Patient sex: M
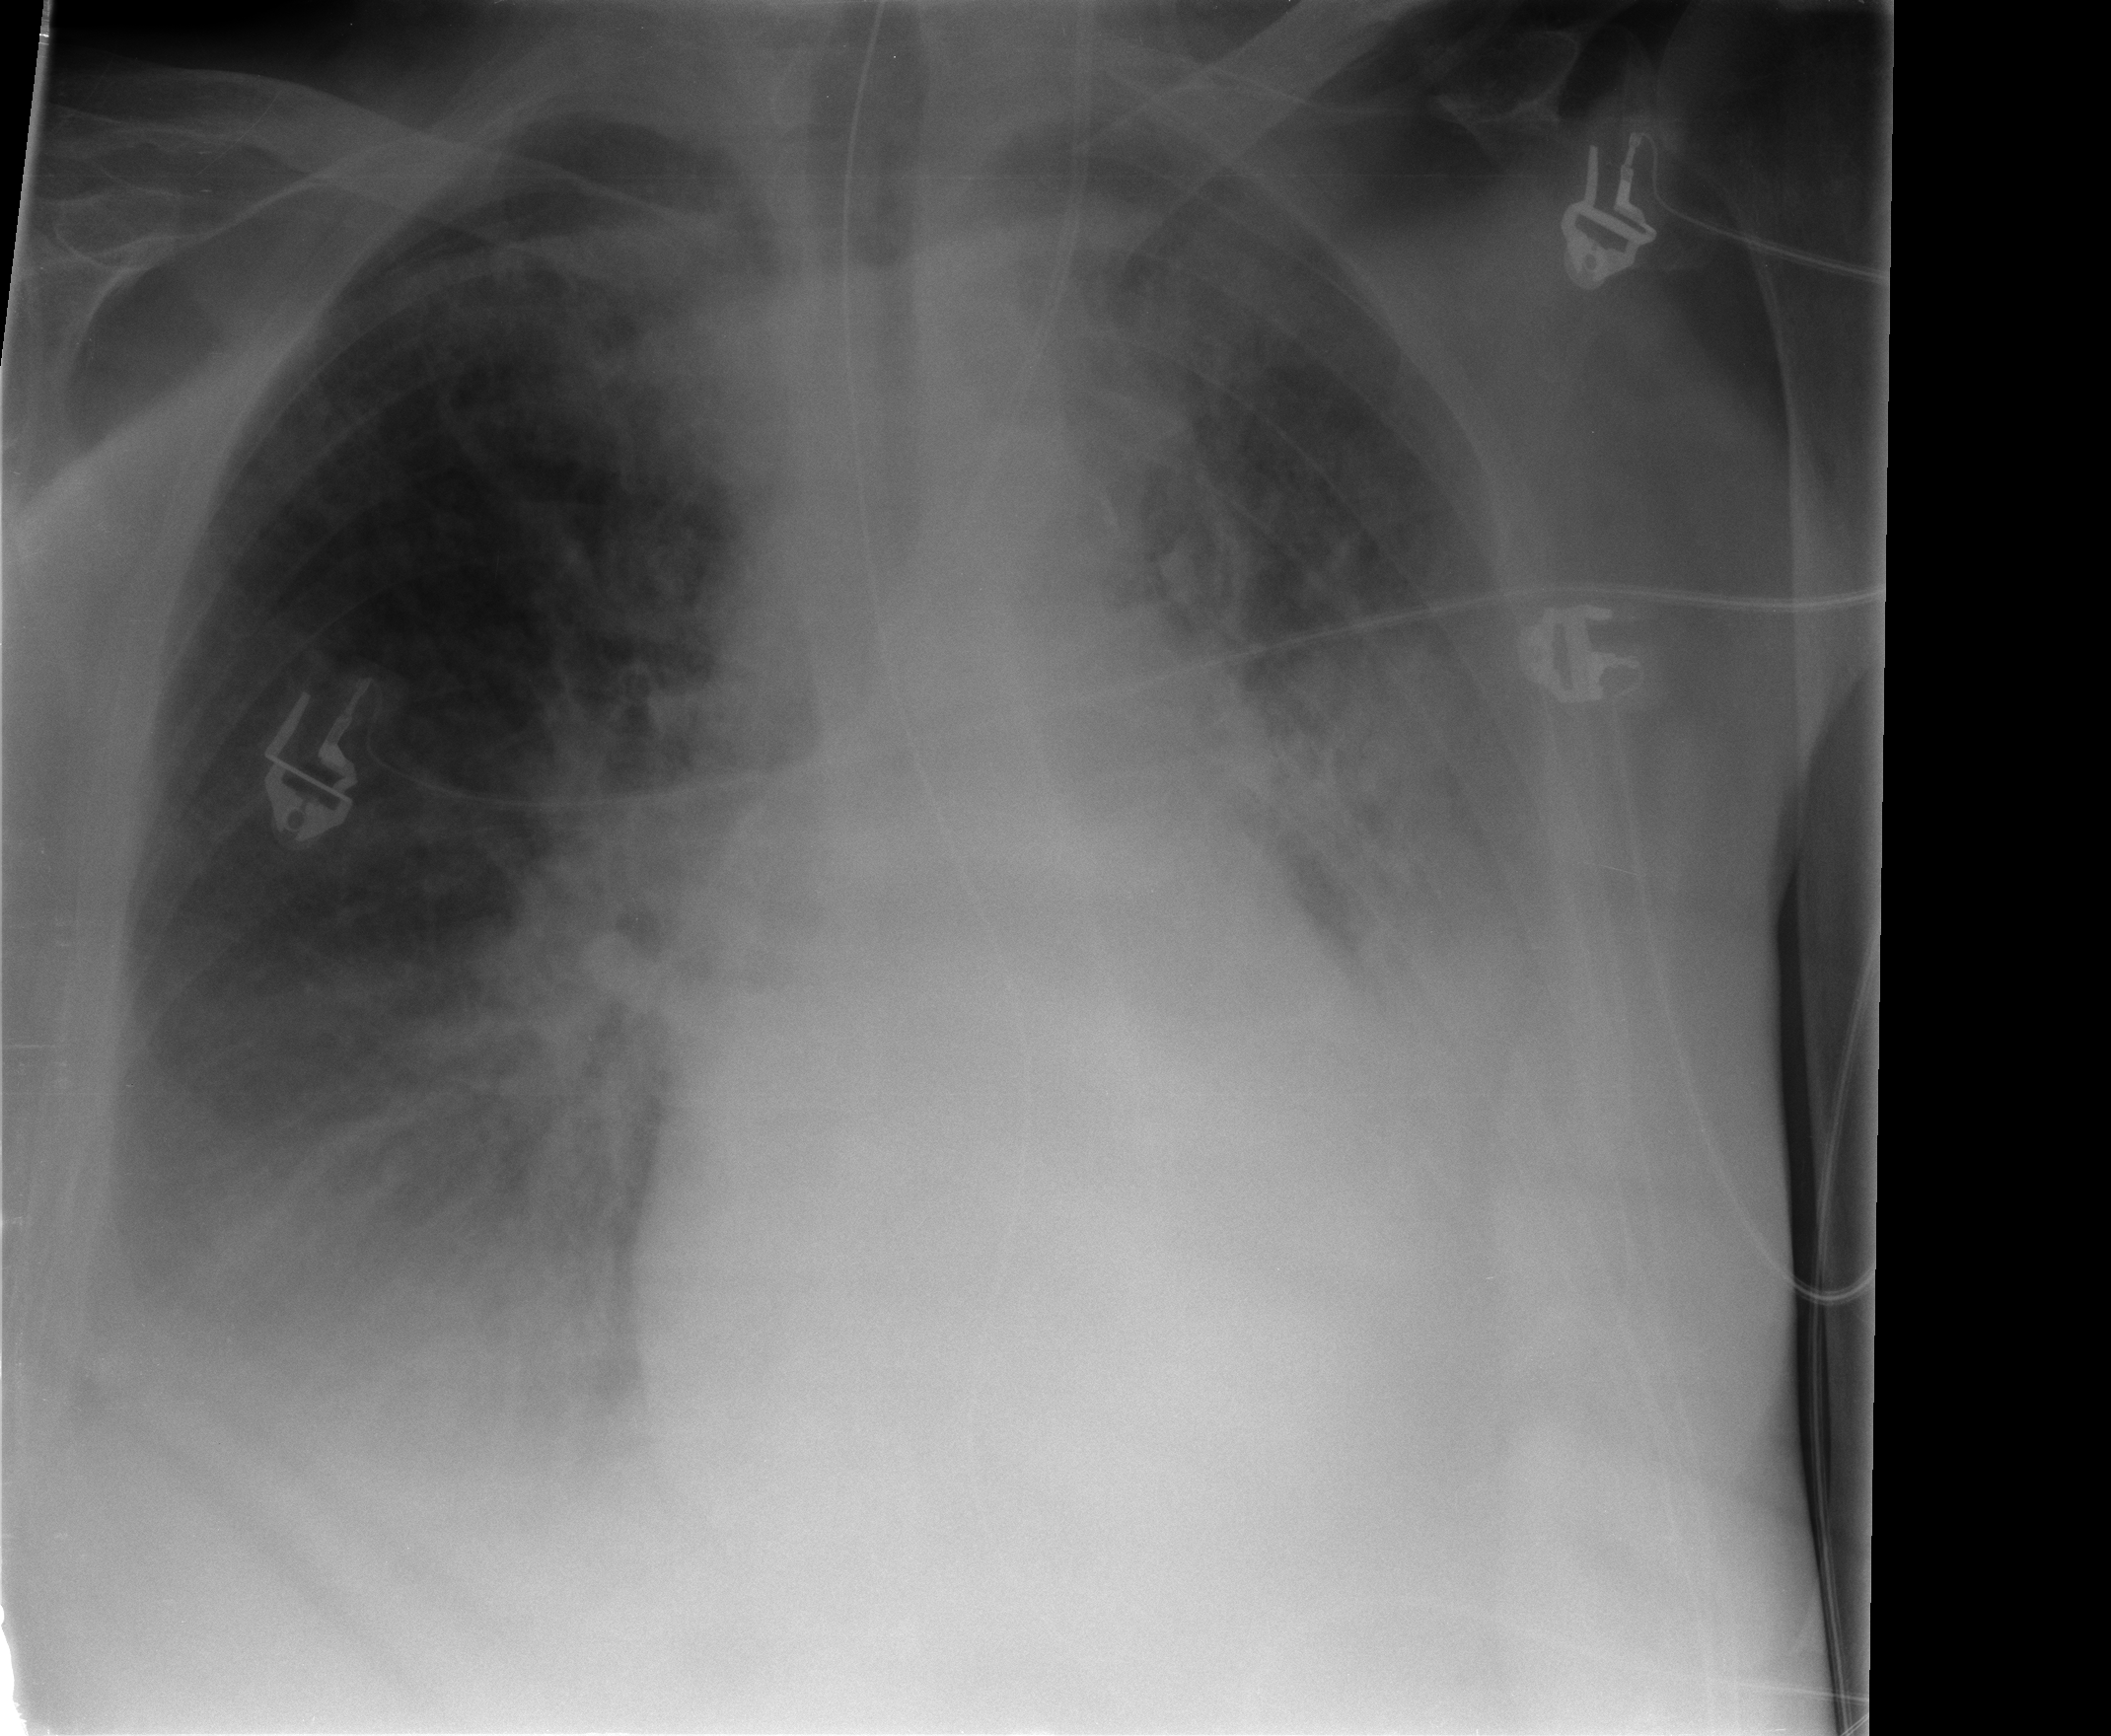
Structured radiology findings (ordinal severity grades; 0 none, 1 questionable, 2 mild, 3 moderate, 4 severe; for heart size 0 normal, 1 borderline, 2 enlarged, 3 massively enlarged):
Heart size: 2
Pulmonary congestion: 2
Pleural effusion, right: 2
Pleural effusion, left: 3
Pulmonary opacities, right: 0
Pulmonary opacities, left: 2
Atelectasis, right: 2
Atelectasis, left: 2